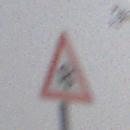
Verkehrszeichen: SchneeOderEisglaette
Umgebung: Outdoor, Nature
Tageszeit: MorningAfternoon
Wetter: PartlyCloudy
Licht: Natural
Jahreszeit: NotSpecified
Kontrast: MediumContrast